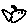
Label: fish